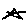
Label: star